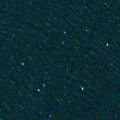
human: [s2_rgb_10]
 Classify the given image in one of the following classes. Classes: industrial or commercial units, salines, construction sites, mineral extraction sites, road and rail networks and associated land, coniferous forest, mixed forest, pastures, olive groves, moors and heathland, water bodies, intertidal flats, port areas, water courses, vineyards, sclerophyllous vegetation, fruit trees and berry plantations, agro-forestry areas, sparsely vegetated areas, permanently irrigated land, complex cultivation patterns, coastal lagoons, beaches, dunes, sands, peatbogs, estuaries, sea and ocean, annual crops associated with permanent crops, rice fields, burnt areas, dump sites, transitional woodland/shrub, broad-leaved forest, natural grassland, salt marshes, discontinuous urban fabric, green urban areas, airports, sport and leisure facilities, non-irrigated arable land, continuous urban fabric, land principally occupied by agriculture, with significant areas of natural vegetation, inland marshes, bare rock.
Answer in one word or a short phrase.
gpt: sea and ocean